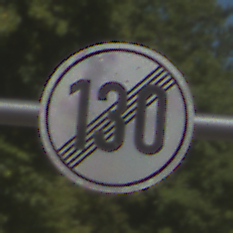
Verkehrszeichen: EndeGeschwindigkeit130
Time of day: Midday
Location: Outdoor (RoadRail)
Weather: Clear
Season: NotSpecified
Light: Natural